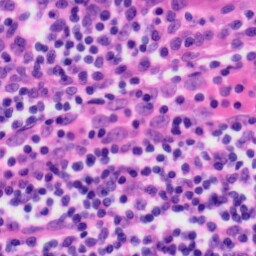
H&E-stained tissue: Tonsil